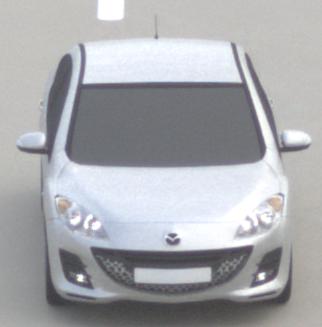
Make: Mazda
Model: 3 1.6
Detailed model: 3 (BL)
Model produced from: 2009/05
Model produced until: 2010/12
Doors: 5
Color: white
Road condition: dry road
Daytime: midday
Contrast: low contrast